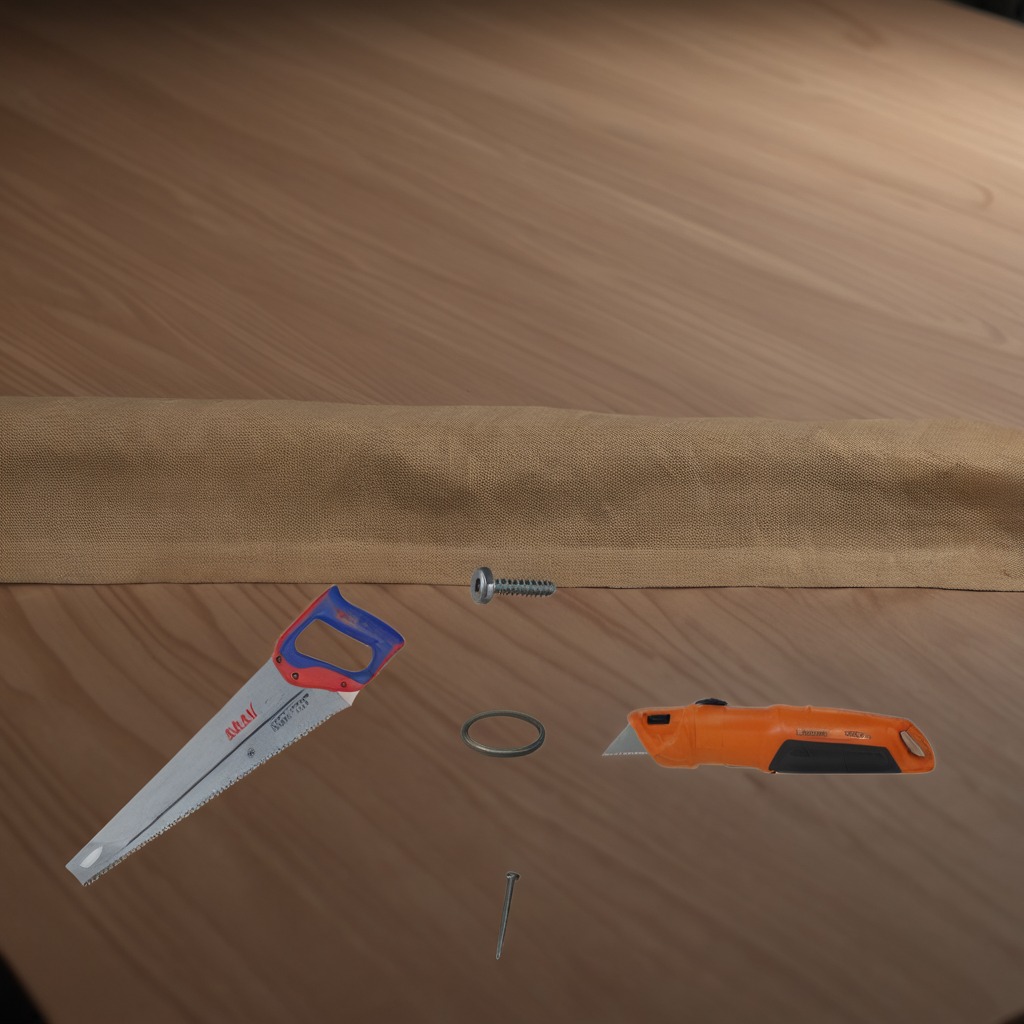
A rubber Oring, a utility knife, a metal machine screw, an iron nail, and a handheld metal saw are lying on the wooden table.